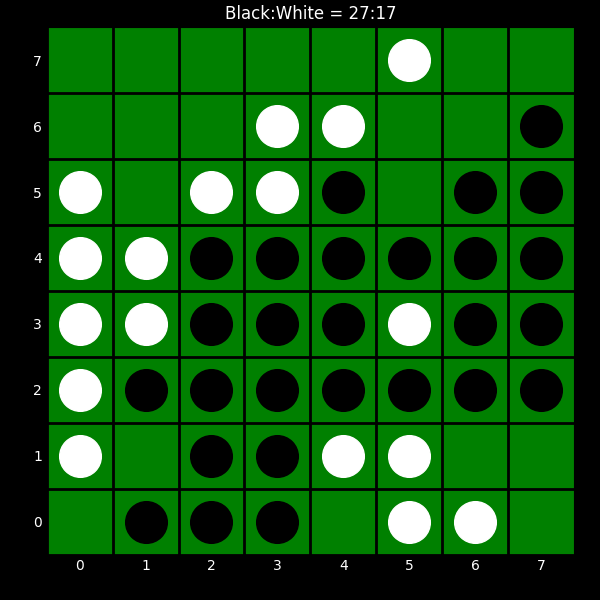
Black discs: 27
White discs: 17